高一 · 算术
某商场进行优惠促销: 若购物金额 $\mathrm{x}$ 在 500 元以上, 打 8 折; 若购物金额 $\mathrm{x}$ 在 300 元以上, 打 9 折; 否则, 不打折. 设计算法, 并画出程序框图, 要求输入购物金额 $\mathrm{x}$ 即能输出实际付款额 $\mathrm{y}$.
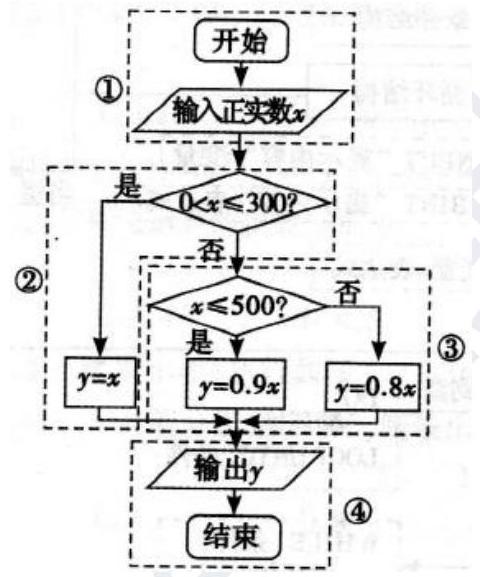
答案: 步, 输入购物金额 $\mathrm{x}$.

第二步, 判断 $0<x \leq 300$ 是否成立若成立, 则 $\mathrm{y}=\mathrm{x}$, 然后执行第四步; 否则, 执行第三步.第三步, 判断 $x \leqslant 500$ 是否成立若成立, 则 $\mathrm{y}=0.9 \mathrm{x}$; 否则, $\mathrm{y}=0.8 \mathrm{x}$.第四步，输出 $\mathrm{y}$.